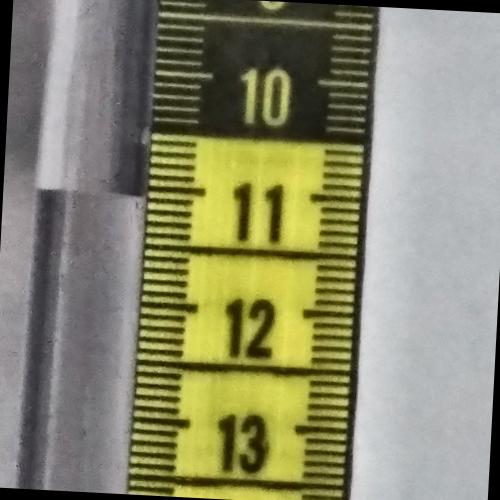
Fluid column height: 11.1 cm